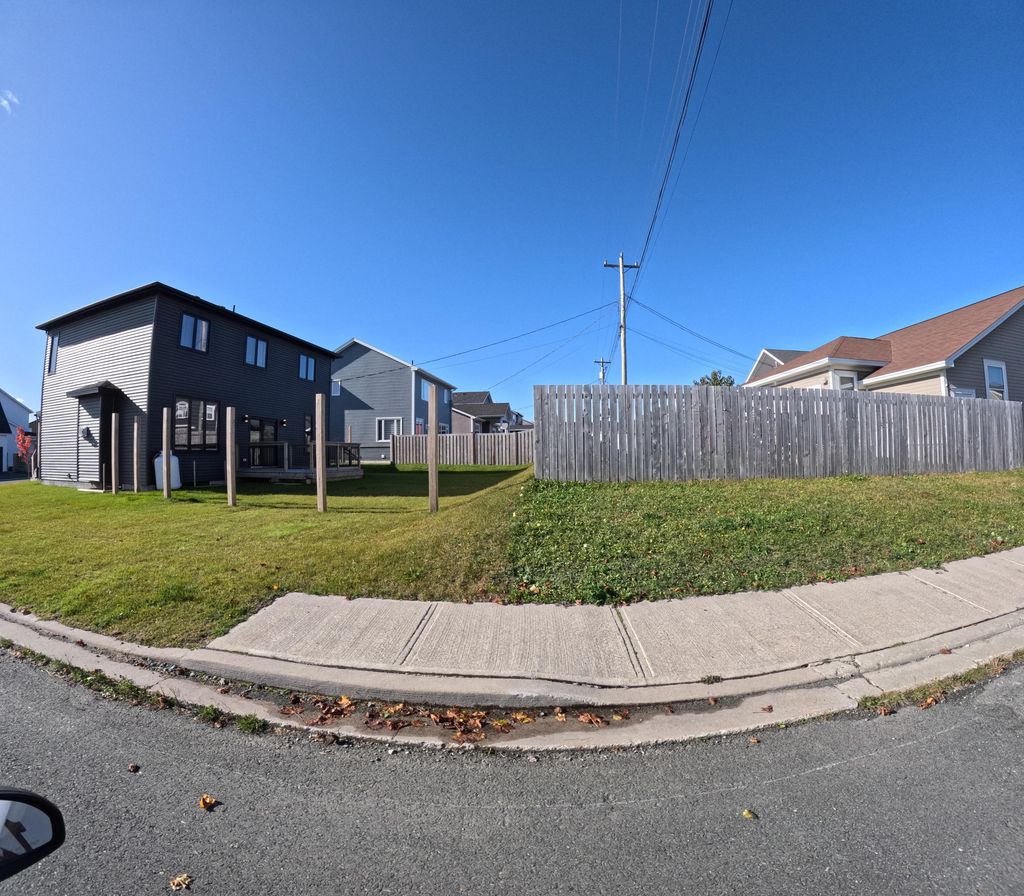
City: st_johns